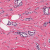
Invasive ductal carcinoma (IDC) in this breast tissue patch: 1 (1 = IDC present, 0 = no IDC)